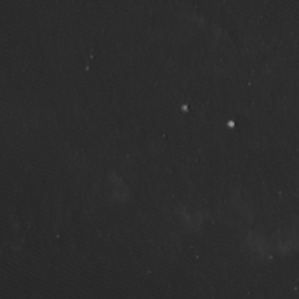
Label: non_frost